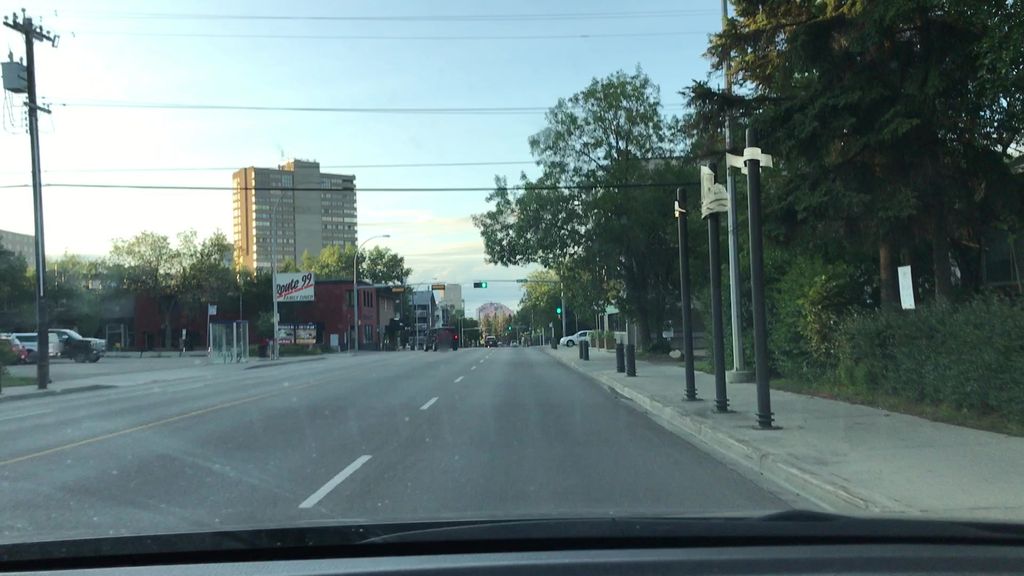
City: edmonton